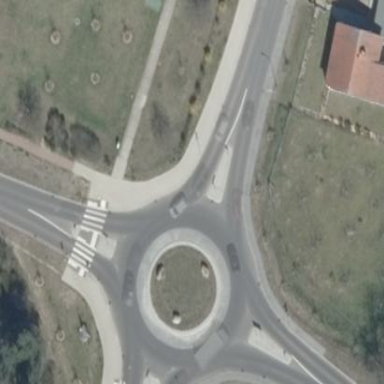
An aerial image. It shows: Asphalt road that is secondary route leading to roundabout.